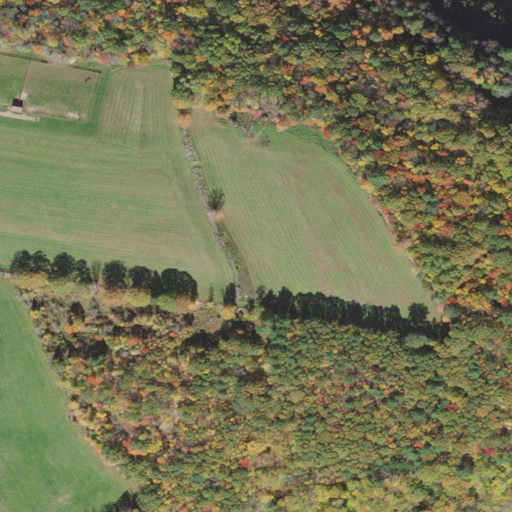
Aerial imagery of mountain in New Hampshire named Clough Hill containing deciduous forest, pasture, mixed forest, and herbaceous wetlands